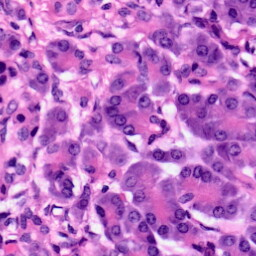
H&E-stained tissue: Pancreatic